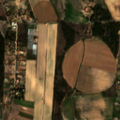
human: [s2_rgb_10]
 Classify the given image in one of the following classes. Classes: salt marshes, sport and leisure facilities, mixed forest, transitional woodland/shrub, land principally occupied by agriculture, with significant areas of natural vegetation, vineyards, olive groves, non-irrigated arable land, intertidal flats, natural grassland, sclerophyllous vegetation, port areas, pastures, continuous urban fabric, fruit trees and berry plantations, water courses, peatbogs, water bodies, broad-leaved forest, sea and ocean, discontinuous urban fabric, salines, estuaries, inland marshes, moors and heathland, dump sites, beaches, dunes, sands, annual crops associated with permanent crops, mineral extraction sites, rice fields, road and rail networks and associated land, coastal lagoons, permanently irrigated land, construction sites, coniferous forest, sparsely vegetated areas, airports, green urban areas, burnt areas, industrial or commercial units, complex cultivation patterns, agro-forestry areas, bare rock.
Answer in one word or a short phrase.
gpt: permanently irrigated land, complex cultivation patterns, coniferous forest